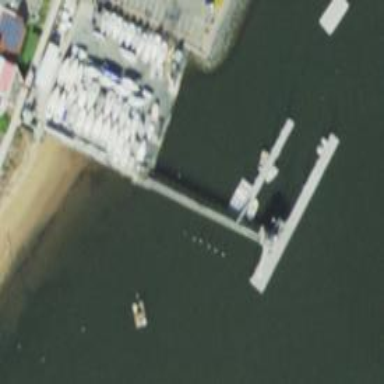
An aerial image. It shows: Marina on leisure land.